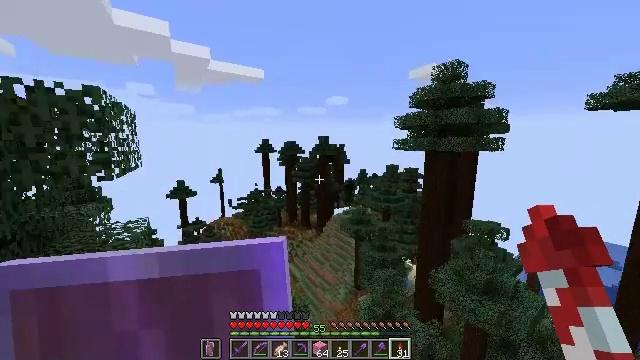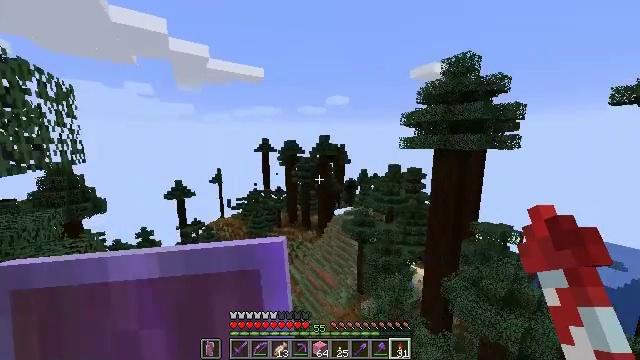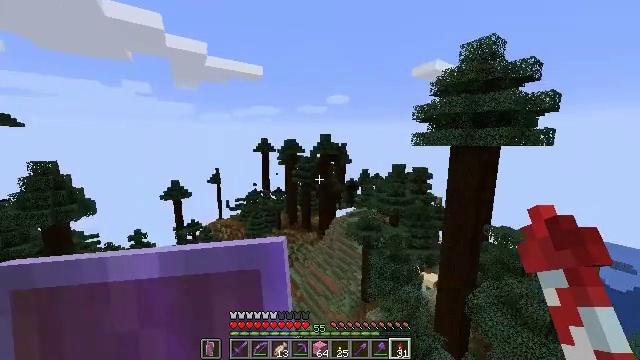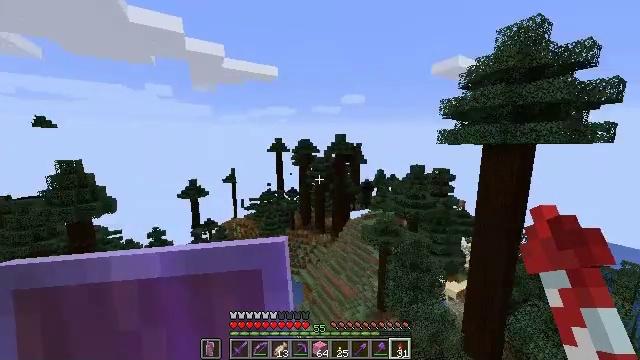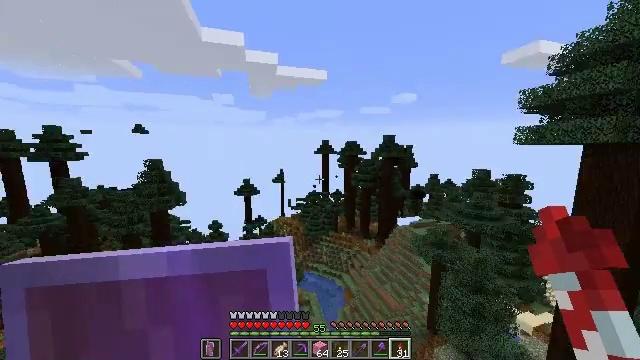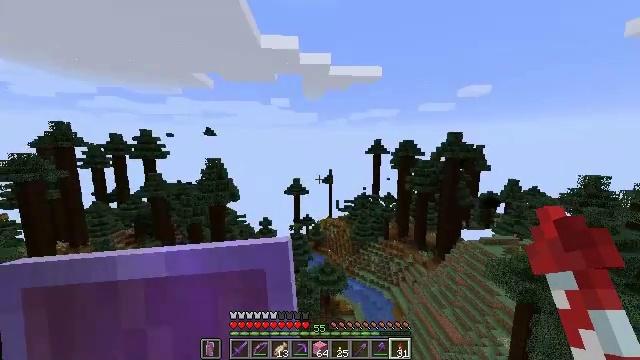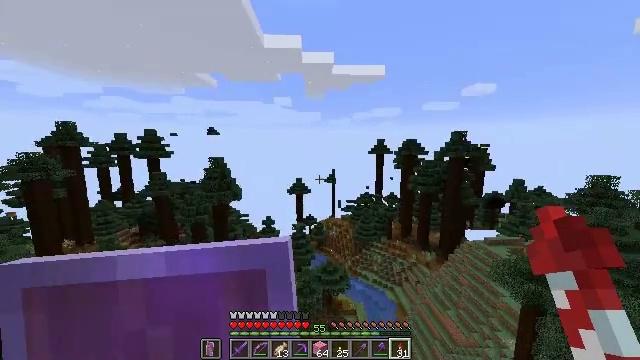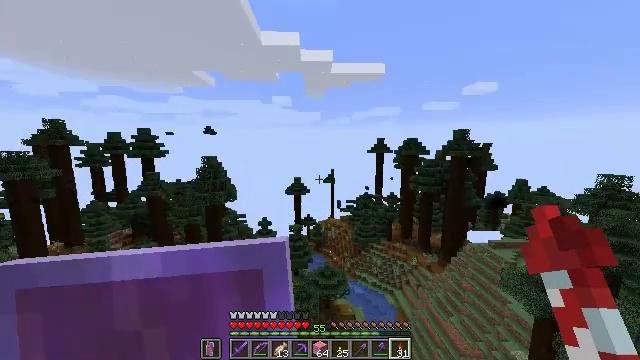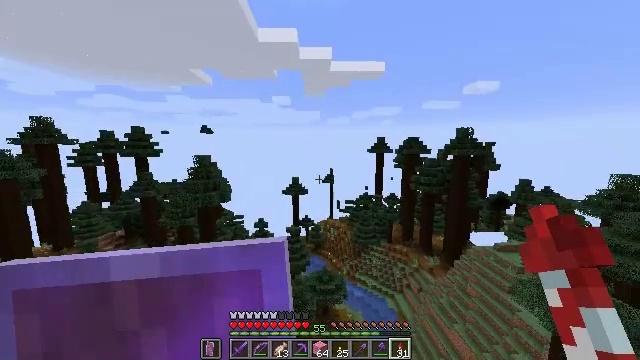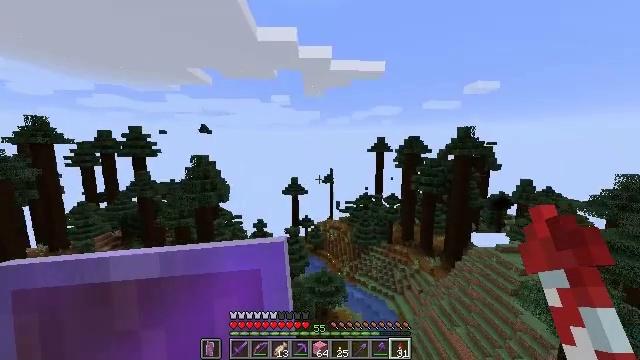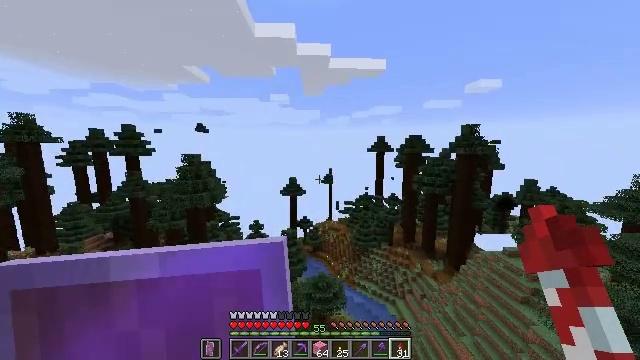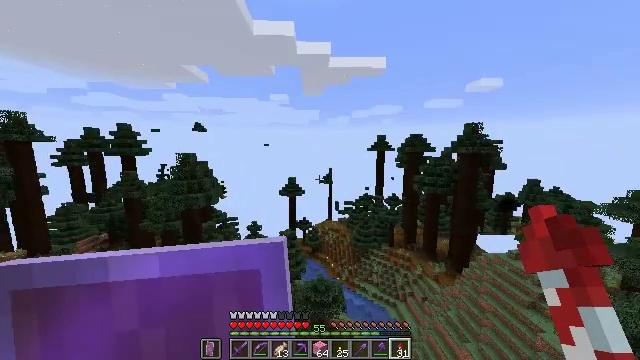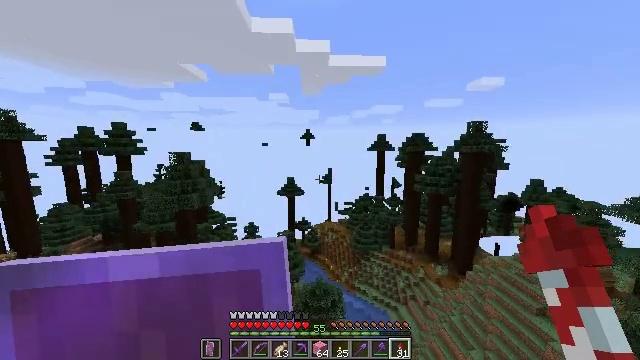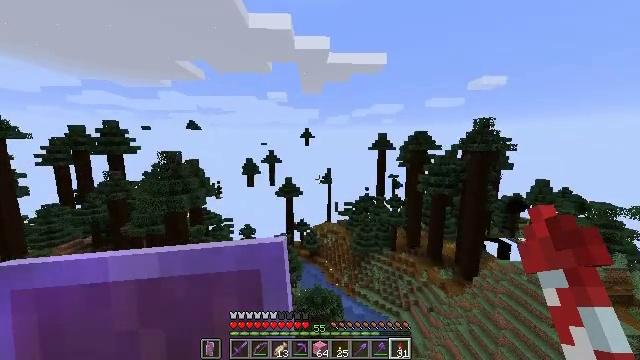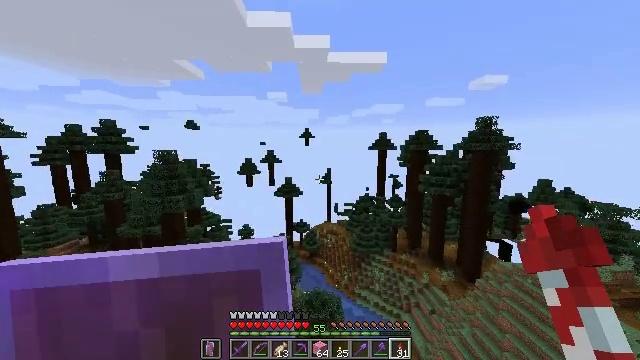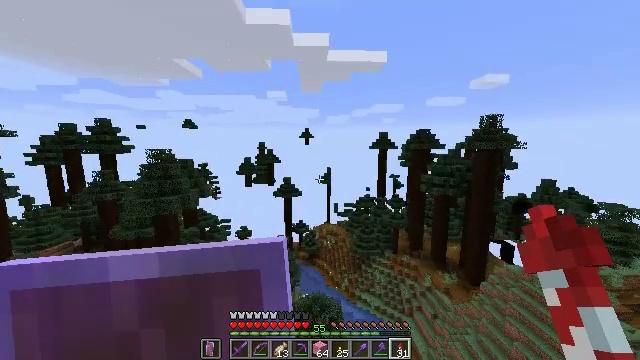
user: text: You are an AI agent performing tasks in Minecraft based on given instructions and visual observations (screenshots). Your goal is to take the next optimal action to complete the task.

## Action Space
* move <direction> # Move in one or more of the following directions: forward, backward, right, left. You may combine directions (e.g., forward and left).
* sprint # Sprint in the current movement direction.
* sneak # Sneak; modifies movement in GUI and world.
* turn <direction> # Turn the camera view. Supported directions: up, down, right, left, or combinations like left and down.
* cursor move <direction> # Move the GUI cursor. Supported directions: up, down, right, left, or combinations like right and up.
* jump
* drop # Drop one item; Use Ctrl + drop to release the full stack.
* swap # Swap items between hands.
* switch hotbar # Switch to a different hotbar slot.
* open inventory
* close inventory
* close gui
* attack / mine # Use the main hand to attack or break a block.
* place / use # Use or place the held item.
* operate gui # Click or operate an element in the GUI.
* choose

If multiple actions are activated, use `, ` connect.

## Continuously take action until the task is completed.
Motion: motion action
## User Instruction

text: craft item pink carpet
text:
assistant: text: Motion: move forward, sprint
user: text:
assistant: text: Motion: move forward, sprint
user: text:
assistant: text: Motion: move forward, sprint, turn left
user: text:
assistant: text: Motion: move forward, sprint, turn left
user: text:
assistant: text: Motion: move forward, sprint, turn left
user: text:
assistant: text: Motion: move forward, sprint
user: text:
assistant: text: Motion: move forward, sprint
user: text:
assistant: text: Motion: move forward, sprint
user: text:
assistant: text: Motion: move forward, sprint
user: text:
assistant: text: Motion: move forward, sprint
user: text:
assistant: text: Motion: move forward, sprint
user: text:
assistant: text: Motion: move forward, sprint
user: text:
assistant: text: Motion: move forward, sprint
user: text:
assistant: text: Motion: move forward
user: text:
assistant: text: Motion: move forward
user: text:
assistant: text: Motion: move forward
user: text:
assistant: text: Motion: no_op
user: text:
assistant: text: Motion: no_op
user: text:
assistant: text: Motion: no_op
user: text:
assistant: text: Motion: no_op
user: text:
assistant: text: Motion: no_op
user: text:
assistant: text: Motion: no_op
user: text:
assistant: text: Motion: no_op
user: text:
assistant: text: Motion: no_op
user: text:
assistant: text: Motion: no_op
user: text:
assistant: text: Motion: no_op
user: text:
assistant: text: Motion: no_op
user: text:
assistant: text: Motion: no_op
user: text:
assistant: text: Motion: no_op
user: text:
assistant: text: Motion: no_op